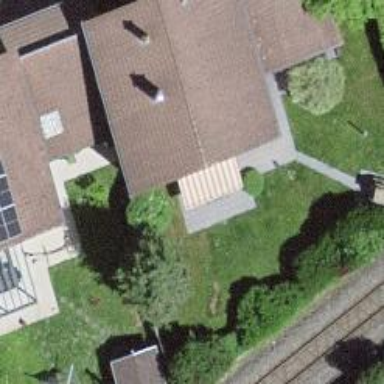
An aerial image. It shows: Residential building with gabled roof.